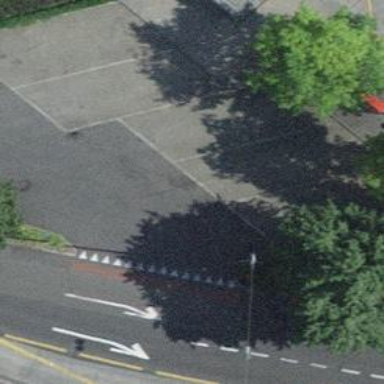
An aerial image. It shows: Parking area with grass paver surface suitable for buses and other vehicles.